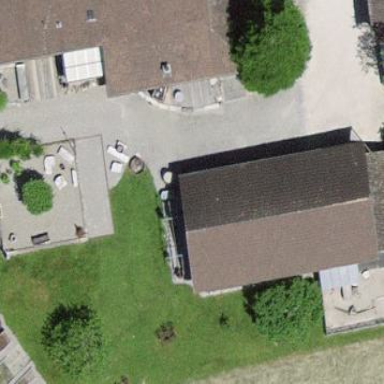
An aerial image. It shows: Garage.